Question: I'm using <URL> 'Multiple Select' on my search form.
Example :

What is the best practice to send & get 'query string' with multiple select on my search form?
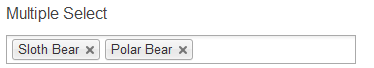
Answer: I'd imagine having the html as '<input type="hidden" name="chosen[]" value="<!-- id or whatever you want to work with-->" />'
If you can have it through that Chosen thingie, that is.
Then you can simply get an array on serverside:
'''
$arr = $_POST['chosen'];
print_r($arr);
'''
---
'''
array(0 => 2,
1 => 10,
2 => 37)
'''
Given result if you selected the ids 2, 10 and 37.